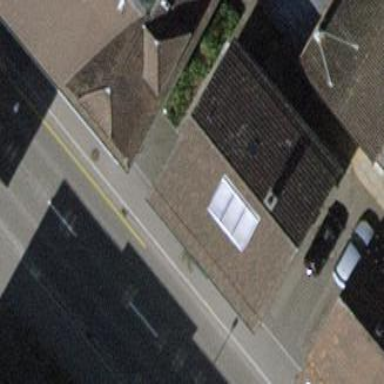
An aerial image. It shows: Gabled building.